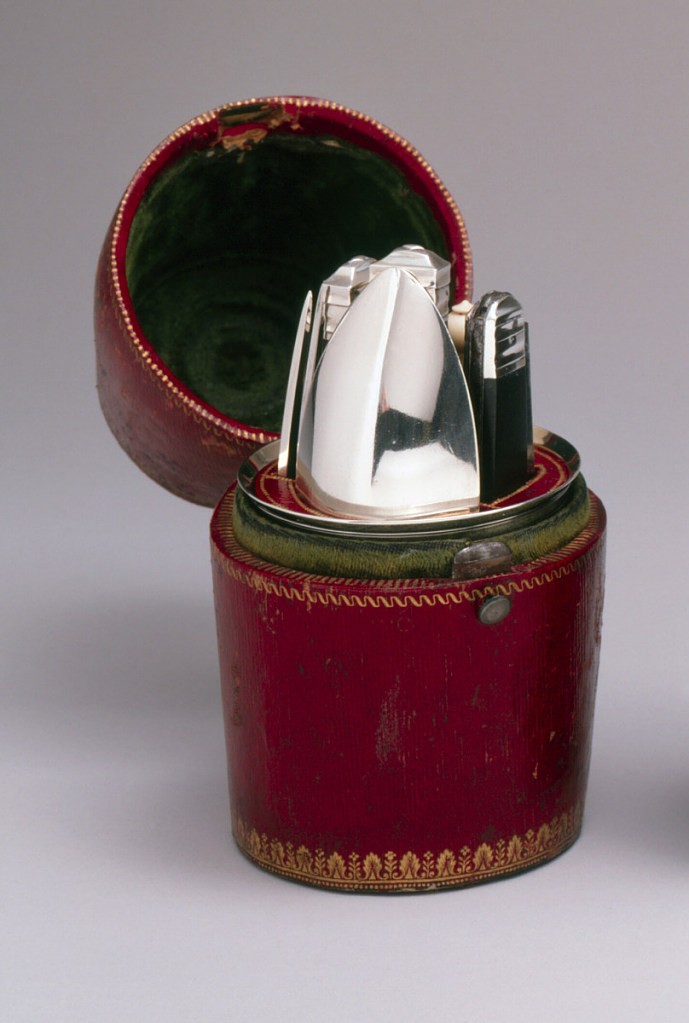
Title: Folding spoon
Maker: Gavet Coutelier, France
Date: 1809–19
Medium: Silver, wood, steel
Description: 1985-103-281-a/j: Red leather holder with tooled gold borders and ve...;     1985-103-281-a: Barrel-shaped red leather case with stamped gold d...;     1985-103-281-b: Plain silver cup with flaring rim, decorated with ...;     1985-103-281-c: Red leather holder with stamped gold decorations f...;     1985-103-281-d: Blade has straight sides, upper edge tapering towa...;     1985-103-281-e: Oval spoon-bowl with pointed tip, flat slightly ta...;     1985-103-281-f: Fork has four slightly curved tines, rounded shoul...;     1985-103-281-g: Small cork screw with knob on top with hole throug...;     1985-103-281-h: Cylindrical horn and ivory container consisting th...;     1985-103-281-i: Cylindrical horn and ivory container consisting th...;     1985-103-281-j: Cylindrical horn and ivory container consisting th...